Question: We have a WinForm application and data grid view control with data in the following format.
Is it possible to export this data to a PDF file preserving the format exactly as given in the picture.
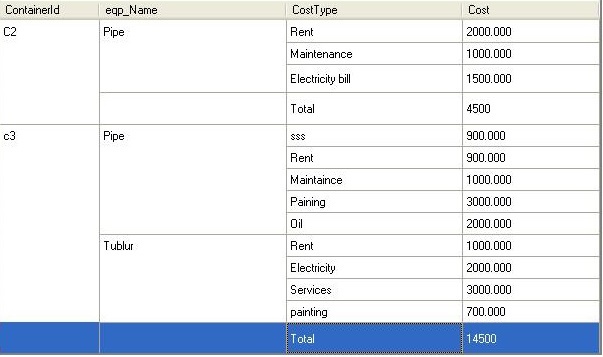
Answer: We solved using Reporting tool RDLC, as we could not find any good solution